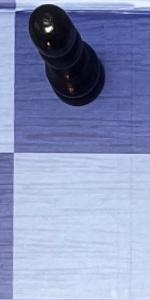
Label: Empty